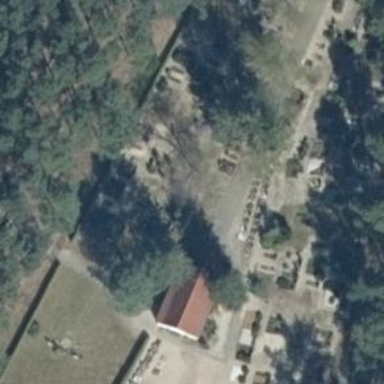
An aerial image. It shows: Cemetery.